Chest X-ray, AP view. Patient: 14 years old, sex M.
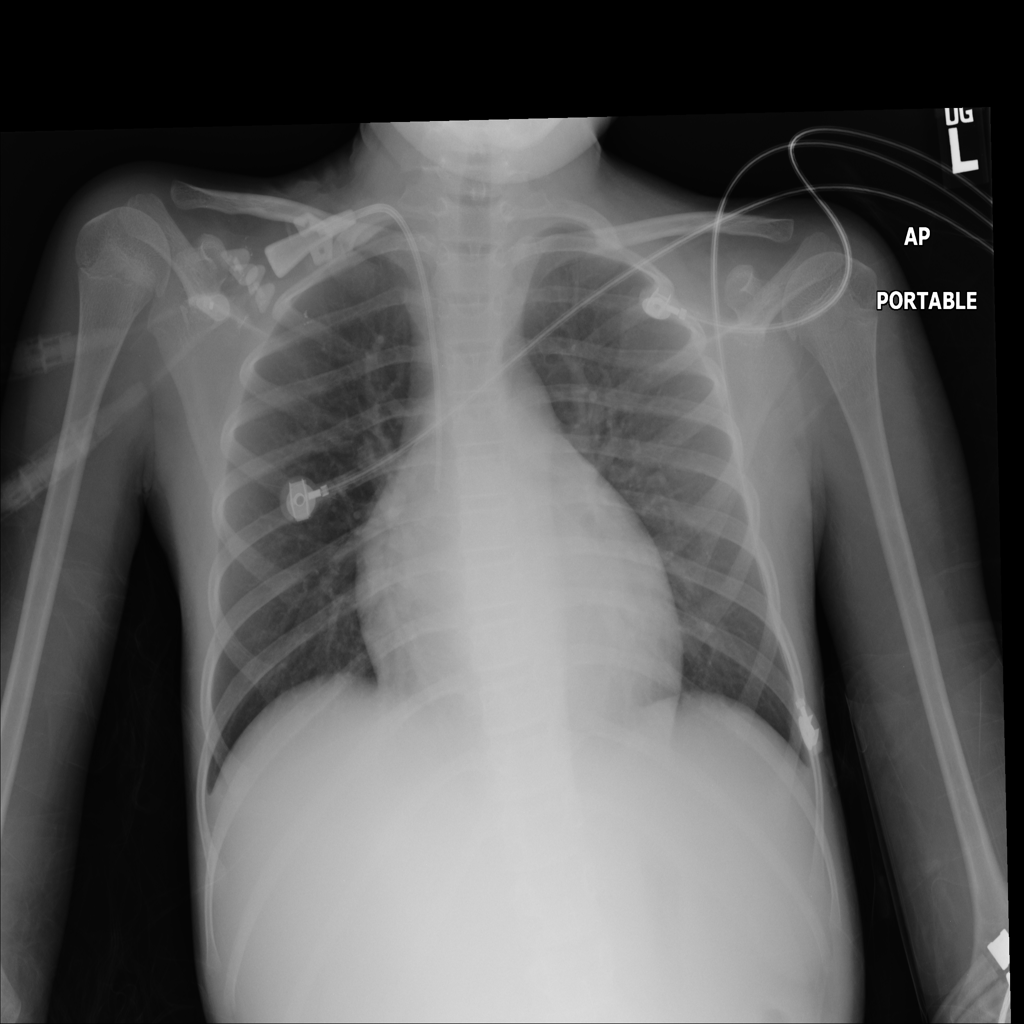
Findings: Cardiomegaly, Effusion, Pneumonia